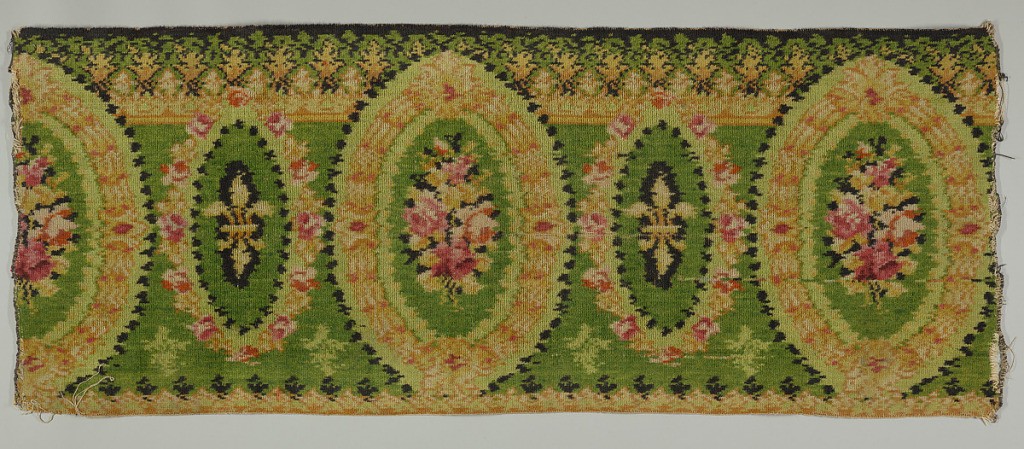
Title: Carpet fragment
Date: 1850–1900
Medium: wool, bast fiber Technique: printed supplementary warp-cut pile
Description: Repeat of floral wreaths in two sizes: the larger containing a bunch of flowers and the smaller a fleur-de-lis, bordered on each side by narrow floral bands. The background is green, the pattern colors: black, ivory, light green, and shades of red, yellow, and dark orange.